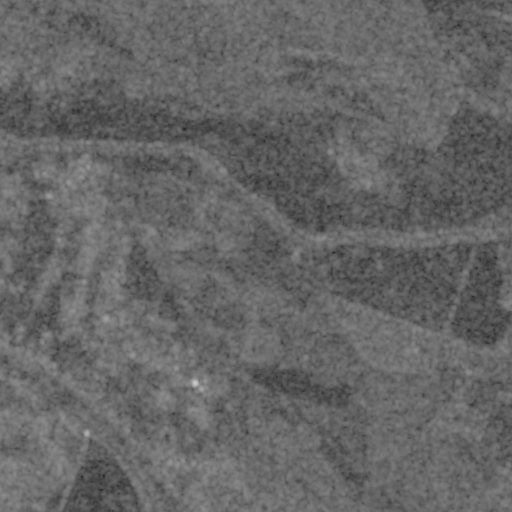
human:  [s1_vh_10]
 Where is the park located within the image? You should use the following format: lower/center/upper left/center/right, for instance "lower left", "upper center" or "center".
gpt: The park is located in the center left of the image.
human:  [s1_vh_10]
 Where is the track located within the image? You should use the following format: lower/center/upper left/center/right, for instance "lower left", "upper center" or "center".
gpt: There is no track in the image.

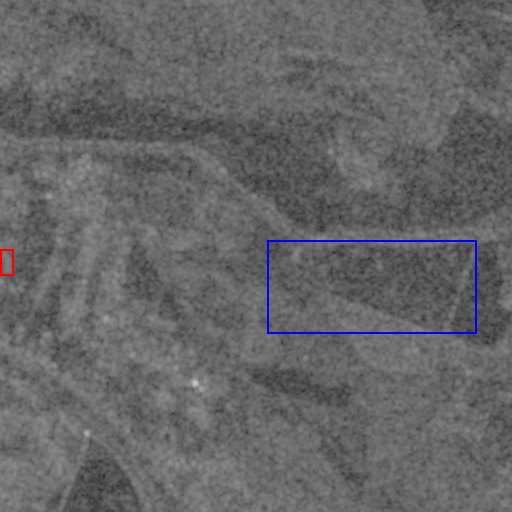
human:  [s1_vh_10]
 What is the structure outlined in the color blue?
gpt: The structure outlined in blue is a crop field.
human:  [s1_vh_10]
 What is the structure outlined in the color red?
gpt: The structure outlined in red is a park.
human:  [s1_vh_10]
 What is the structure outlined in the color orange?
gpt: There is no orange outline.